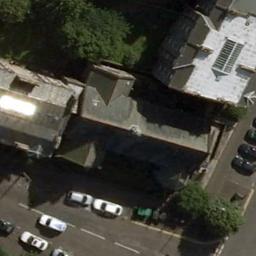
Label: church